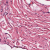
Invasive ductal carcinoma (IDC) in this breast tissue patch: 0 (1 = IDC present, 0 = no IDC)